Question: I want to create this CSS layout.

The div structure is this:
'''
<div class="header"></div>
<div class="content">
<div class="left"></div>
<div class="right"></div>
</div>
'''
Can anyone help me to create the css classes needed?.
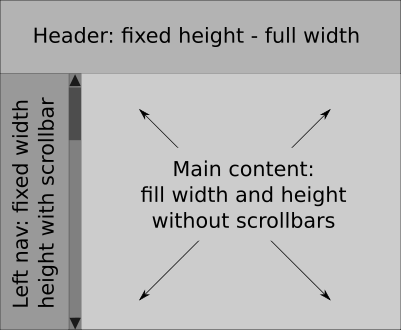
Answer: '''
.header {
background-color:brown;
height:10vh;
}
.content {
height:90vh;
}
.left {
width:25%;
height:100%;
background-color:#AAAAFF;
float: left;
overflow: scroll;
}
.right {
width:75%;
height:100%;
background-color:#FFAAAA;
float: right;
overflow: hidden;
}
'''
'''
<div class="header"><p> HELLO I AM A HEADER </p></div>
<div class="content">
<div class="left"><p> WORDS </p><p> WORDS </p><p> WORDS </p><p> WORDS </p><p> WORDS </p><p> WORDS </p><p> WORDS </p><p> WORDS </p><p> WORDS </p><p> WORDS </p><p> WORDS </p><p> WORDS </p><p> WORDS </p><p> WORDS </p><p> WORDS </p></div>
<div class="right"><p> SOME MAIN CONTENT IN HERE! </p></div>
</div>
'''
Run this code snippet to see an example, here is a very basic layout to get you started.
Edit: setting a height of 100vh will create a div that equals the size of your screen. You can read up on it here: <URL>